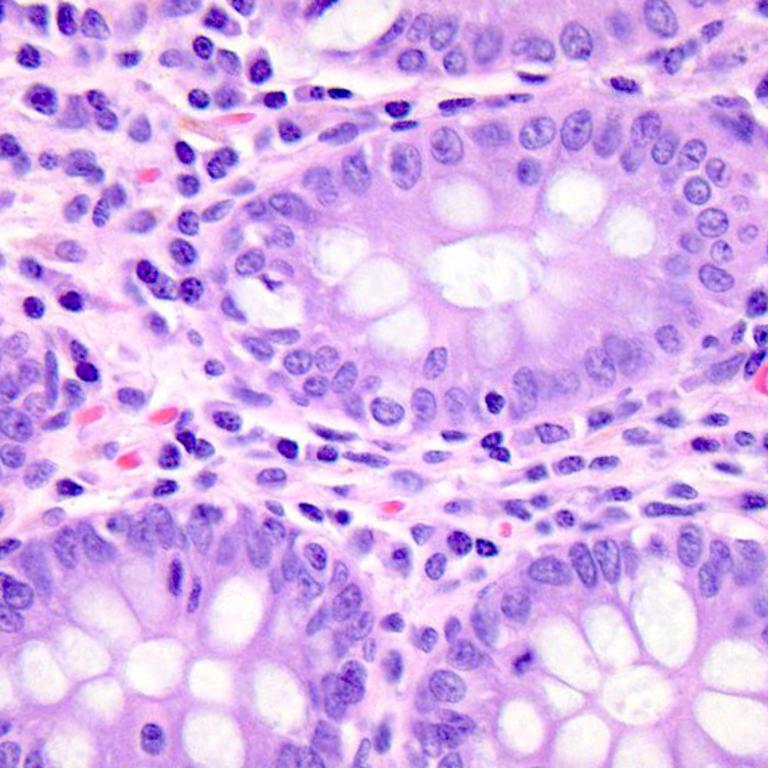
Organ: colon
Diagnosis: benign